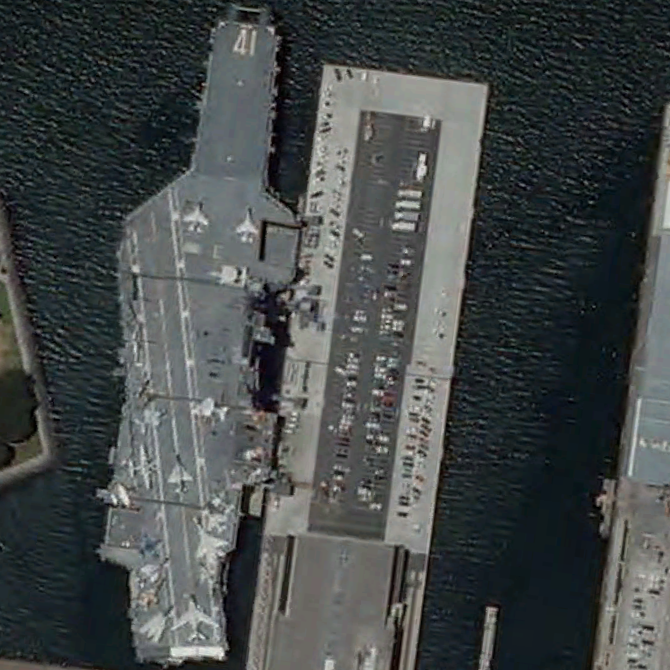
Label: aircraft_carrier